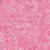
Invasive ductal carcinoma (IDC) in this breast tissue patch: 0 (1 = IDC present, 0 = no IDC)